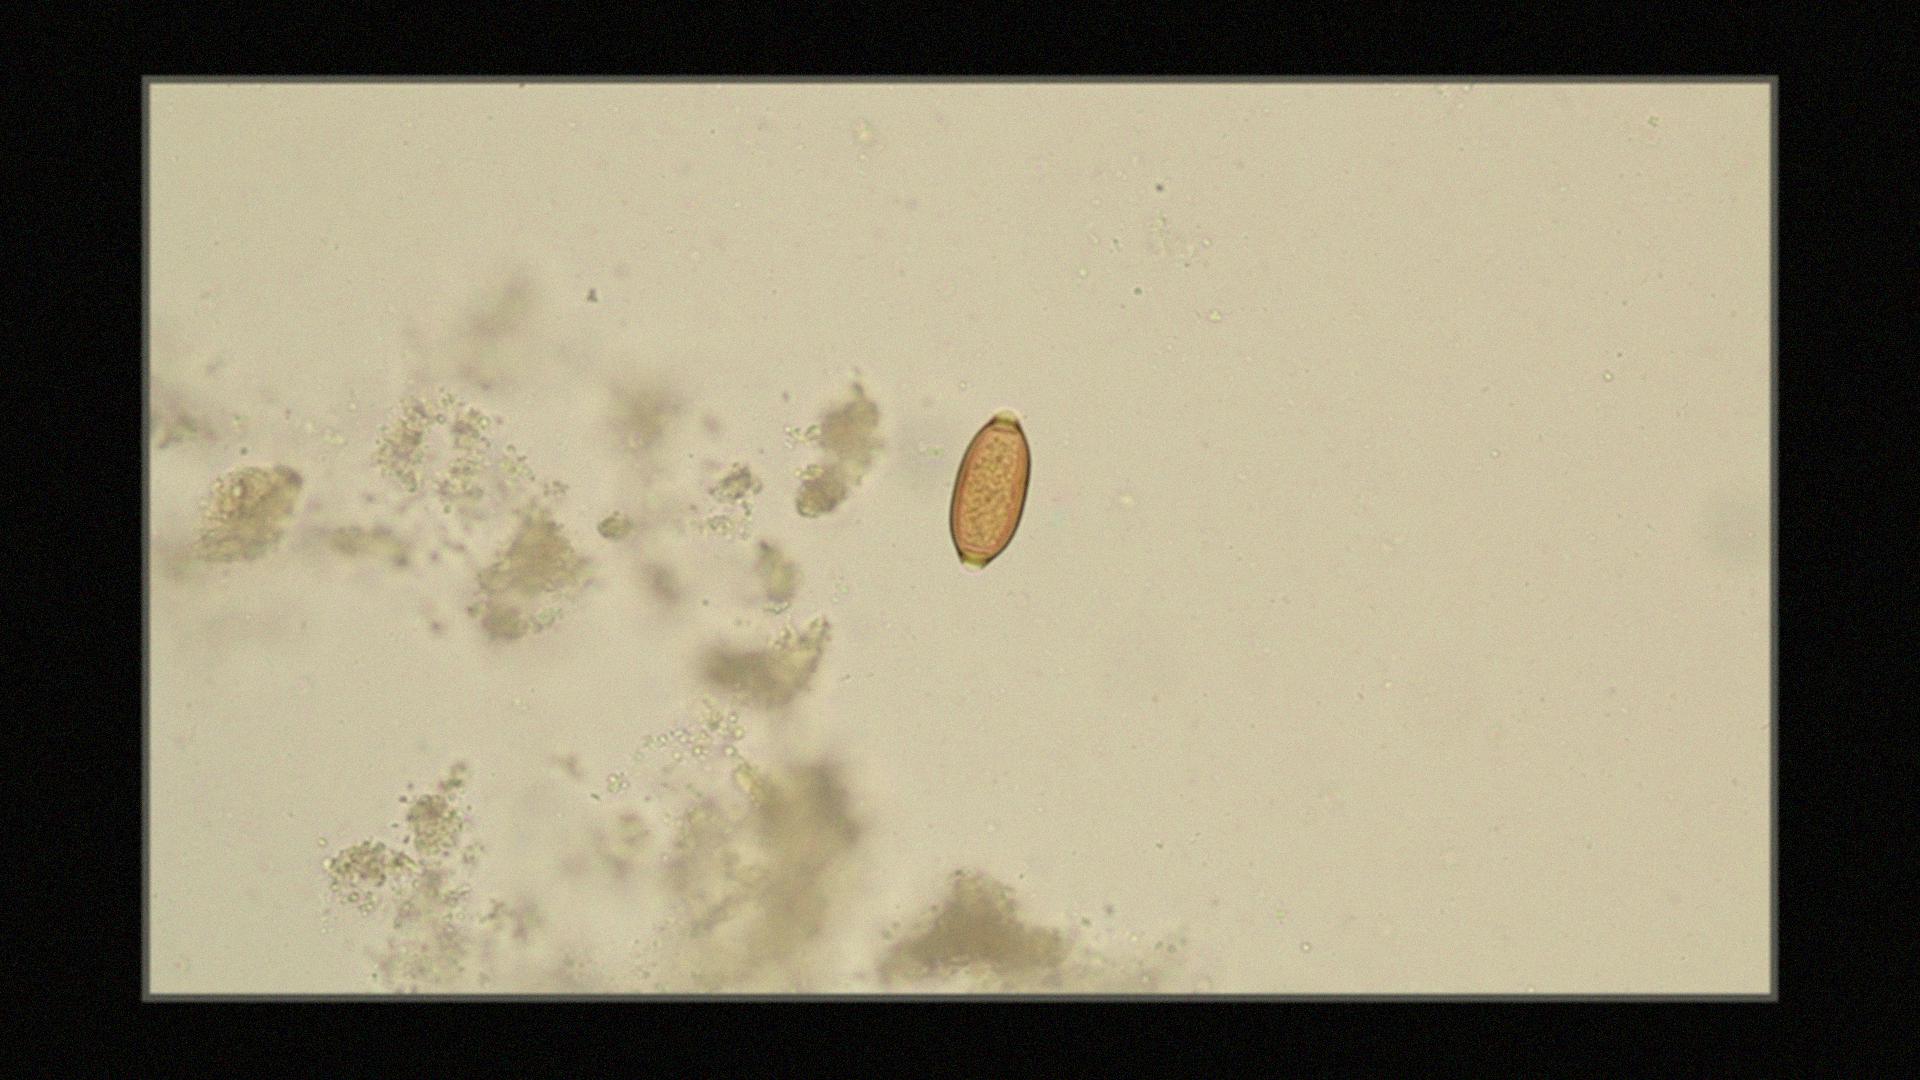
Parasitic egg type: Trichuris trichiura